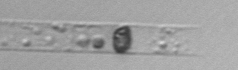
Label: Dactyliosolen_blavyanus